The plot shows how the frequency content of a bearing vibration signal evolves over time (STFT spectrogram). Classify the bearing condition as one of: normal, inner_race, outer_race, ball.
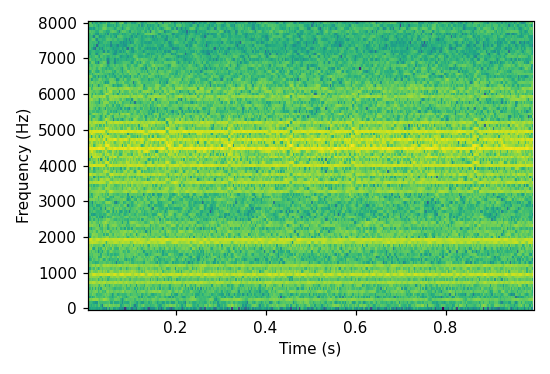
Answer: outer_race